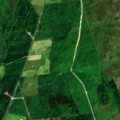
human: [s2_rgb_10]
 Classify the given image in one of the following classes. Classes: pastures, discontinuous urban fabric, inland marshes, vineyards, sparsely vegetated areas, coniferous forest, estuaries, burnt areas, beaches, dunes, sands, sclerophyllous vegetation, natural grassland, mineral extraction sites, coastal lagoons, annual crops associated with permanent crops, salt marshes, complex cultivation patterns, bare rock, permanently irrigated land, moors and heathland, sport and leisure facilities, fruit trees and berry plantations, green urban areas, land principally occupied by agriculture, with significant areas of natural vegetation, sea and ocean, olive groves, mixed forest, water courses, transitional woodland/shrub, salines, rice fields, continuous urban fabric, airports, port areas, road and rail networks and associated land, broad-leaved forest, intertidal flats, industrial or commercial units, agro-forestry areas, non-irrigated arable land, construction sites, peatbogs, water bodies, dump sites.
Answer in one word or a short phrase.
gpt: pastures, land principally occupied by agriculture, with significant areas of natural vegetation, coniferous forest, transitional woodland/shrub, peatbogs